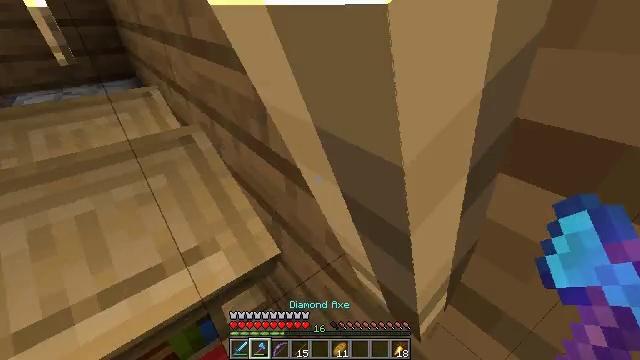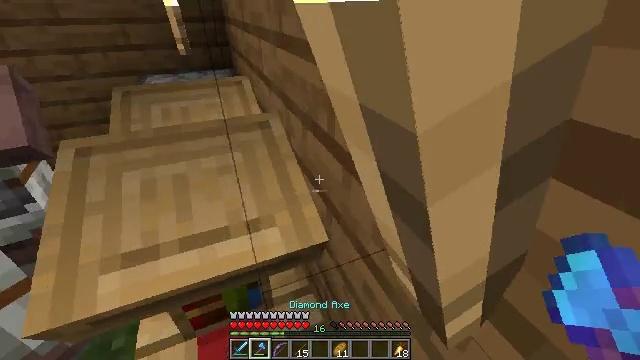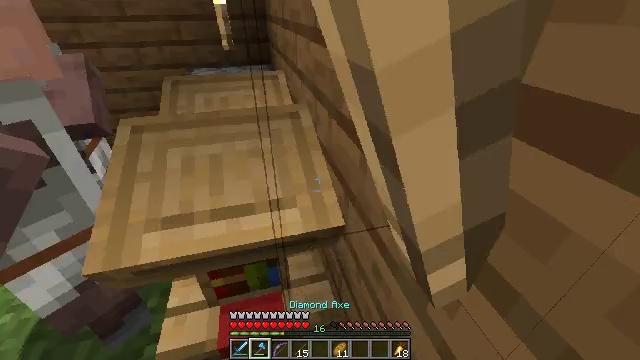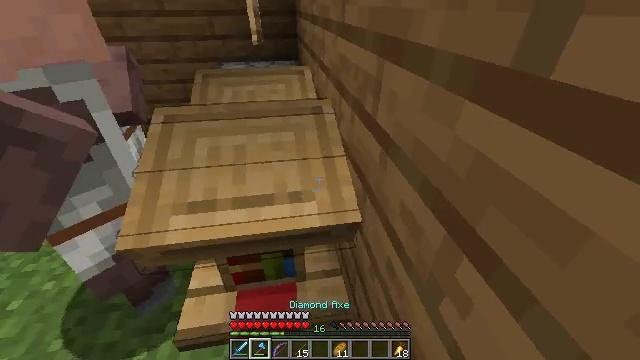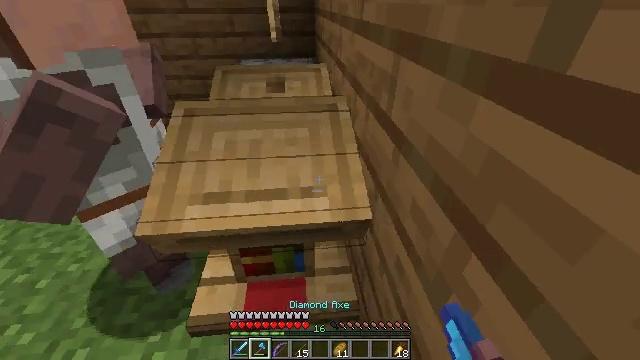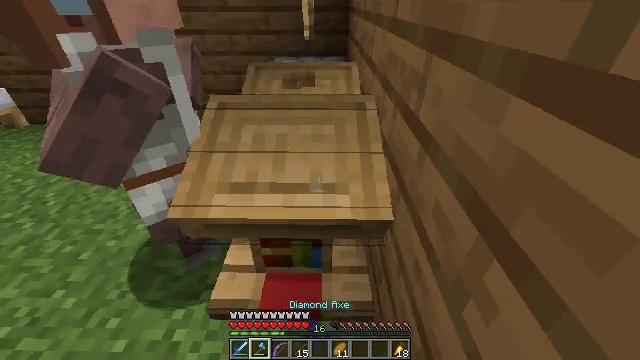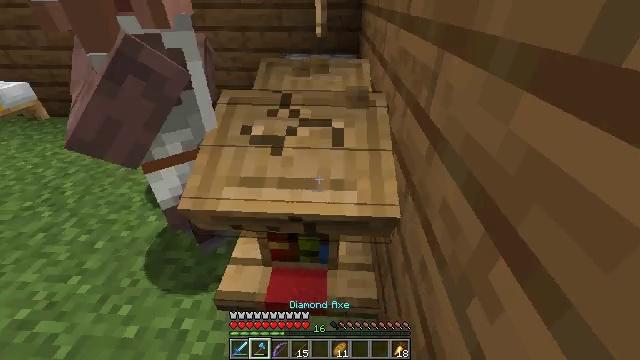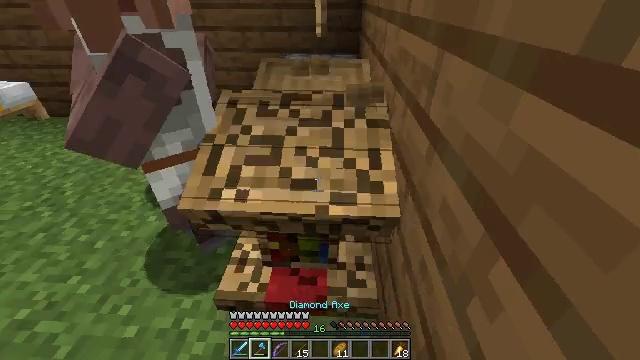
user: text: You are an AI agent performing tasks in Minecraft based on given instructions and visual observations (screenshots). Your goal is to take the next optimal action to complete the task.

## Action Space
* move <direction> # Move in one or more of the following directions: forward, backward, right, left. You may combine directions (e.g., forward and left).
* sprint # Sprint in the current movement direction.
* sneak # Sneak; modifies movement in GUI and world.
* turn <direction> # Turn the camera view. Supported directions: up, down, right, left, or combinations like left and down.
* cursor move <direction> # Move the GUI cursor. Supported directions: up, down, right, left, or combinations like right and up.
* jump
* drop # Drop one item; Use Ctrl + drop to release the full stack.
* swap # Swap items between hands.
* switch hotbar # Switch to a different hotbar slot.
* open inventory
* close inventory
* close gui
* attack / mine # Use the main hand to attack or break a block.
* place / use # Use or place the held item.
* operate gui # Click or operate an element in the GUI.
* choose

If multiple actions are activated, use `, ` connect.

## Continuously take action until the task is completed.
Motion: motion action
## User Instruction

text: Break the wall torch for relocation.
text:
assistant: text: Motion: turn left
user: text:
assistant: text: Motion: turn left
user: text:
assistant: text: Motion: turn left, attack / mine
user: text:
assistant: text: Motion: turn left, attack / mine
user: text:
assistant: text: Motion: turn left, attack / mine
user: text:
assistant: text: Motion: turn left, attack / mine
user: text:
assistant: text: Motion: attack / mine
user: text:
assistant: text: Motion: attack / mine